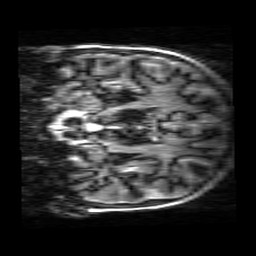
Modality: MP2RAGE
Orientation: coronal
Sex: male
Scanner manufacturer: siemens
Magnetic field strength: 3 T
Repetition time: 5 s
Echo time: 0.00368 s